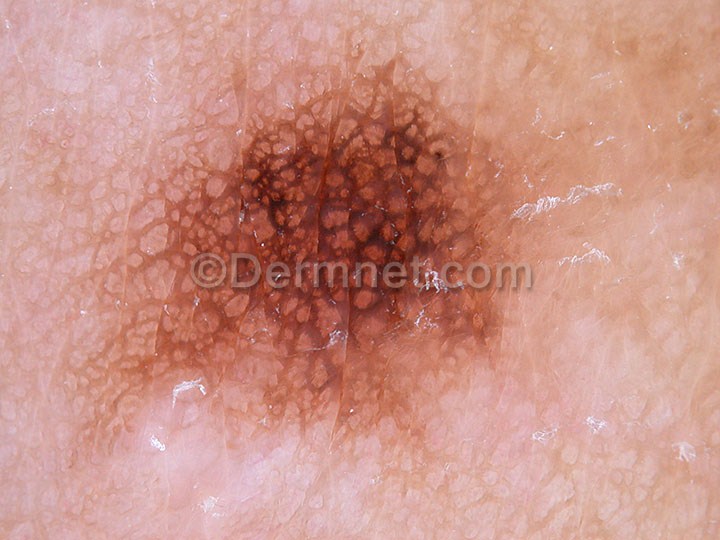
Disease: Melanoma Skin Cancer Nevi and Moles